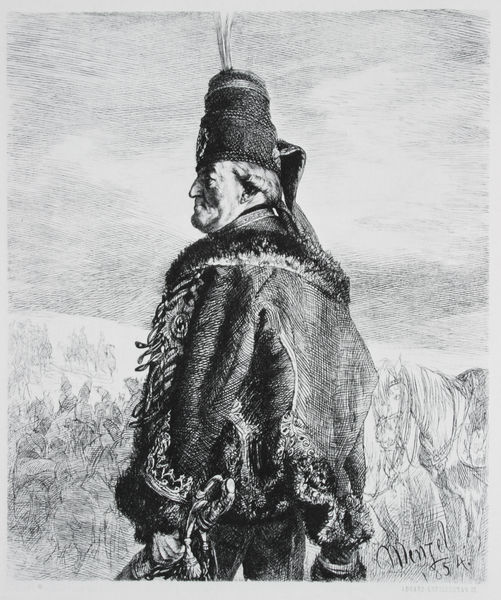
Titel: Aus König Friedrichs Zeit. Kriegs- und Friedens-Helden - Wilhelm Sebastian von Belling, preußischer Reitergeneral
Künstler: Adolph Menzel
Standort: Berlin
Institution: Staatliche Museen zu Berlin, Kupferstichkabinett
Schlagwörter: feder, hand, himmel, mann, schatten, umhang, weiß, wolken, landschaft, menschen, sitzen, frisur, grau, haar, hell, hintergrund, hut, kreide, licht, mund, männer, nase, ohr, profil, rücken, schwarz, skizze, zeichnung, ornament, schleife, alt, hose, jacke, mütze, augen, gesicht, mensch, pelz, bild, bildnis, herr, portrait, porträt, signatur, weite, fransen, gewand, haare, mantel, realismus, saum, blatt, kinn, lippen, locke, locken, ohren, pferd, pferde, reiter, fell, mähne, perücke, sattel, zaumzeug, zügel, welle, ruhe, grafik, graphik, linien, schlacht, soldaten, dick, verzierung, menzel, wange, striche, fett, griff, tusche, kohle, druck, lithographie, schraffur, radierung, lithografie, militär, schwarzweiß, schwert, säbel, uniform, soldat, volk, degen, manschetten, herrscher, nerz, armee, heer, photo, tracht, pelzkragen, krieger, heerführer, bordüren, kupferstich, turban, tolle, husar, russ, fremd, wenzel, kosake, scout, rückenbild, 1854